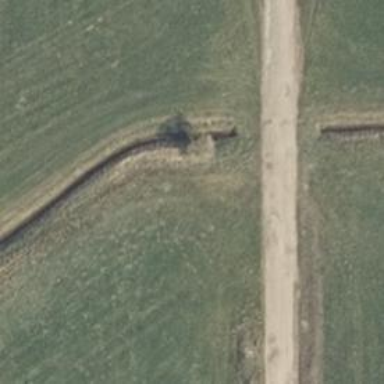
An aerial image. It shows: Culvert tunnel.